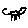
Label: cat